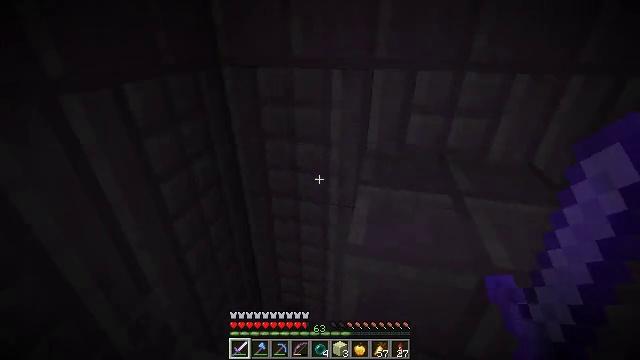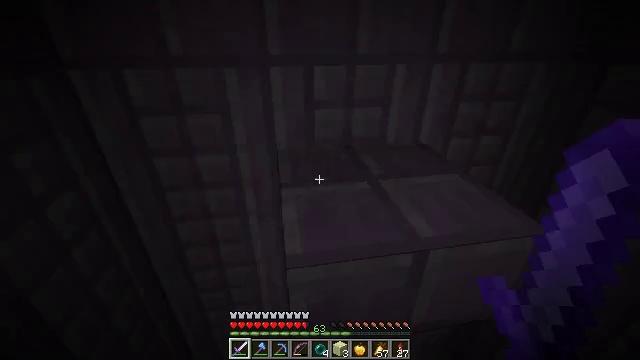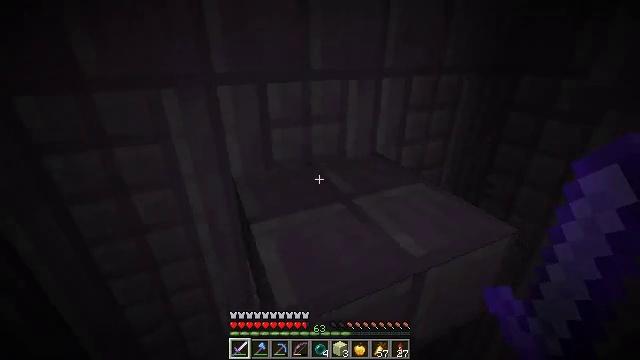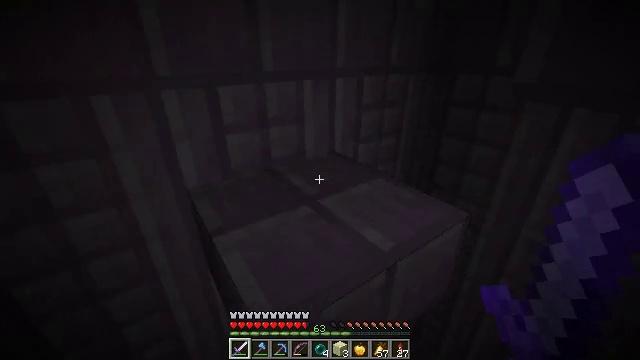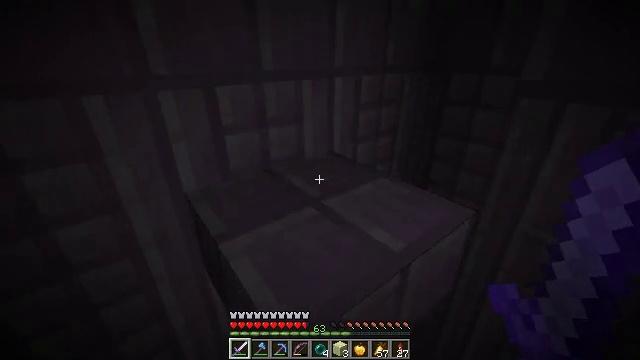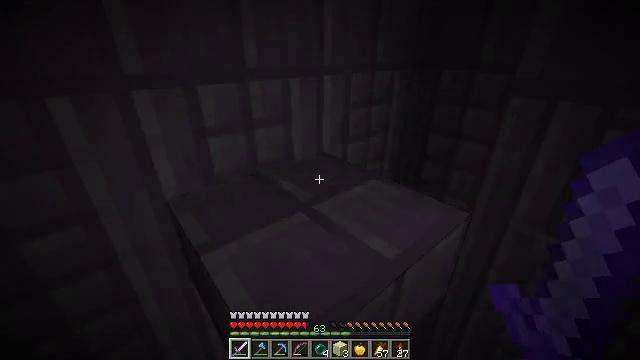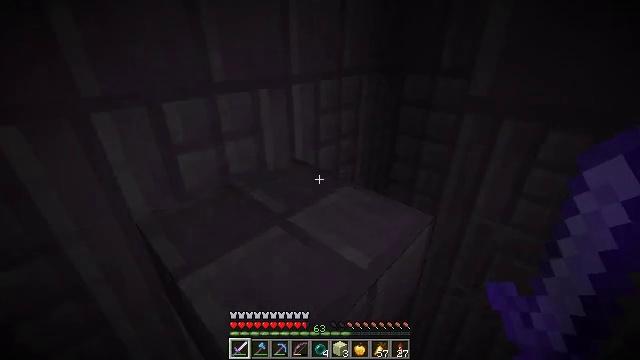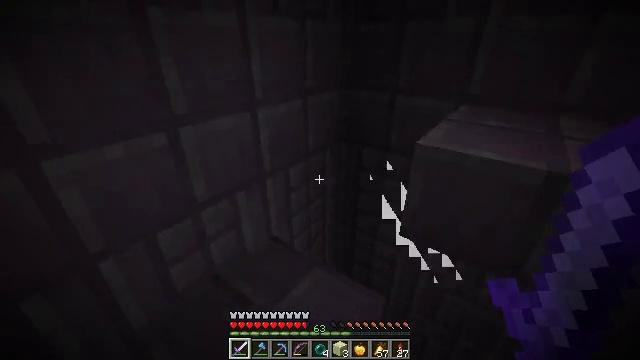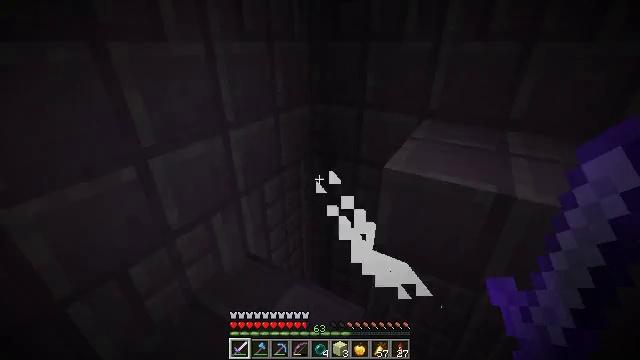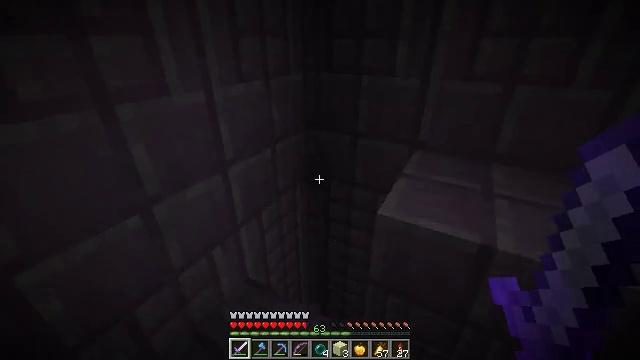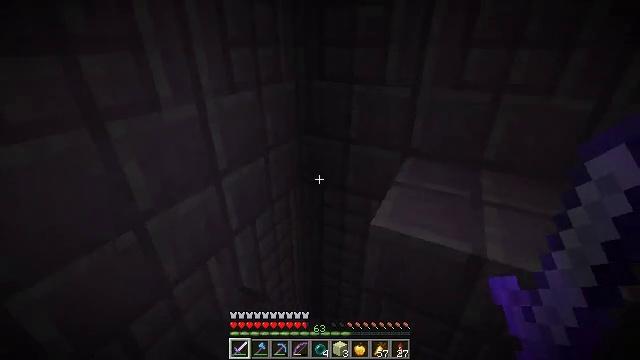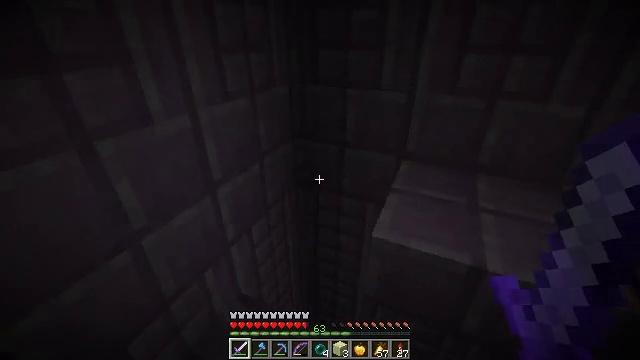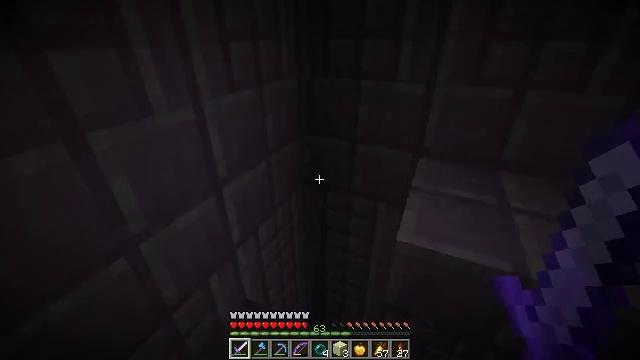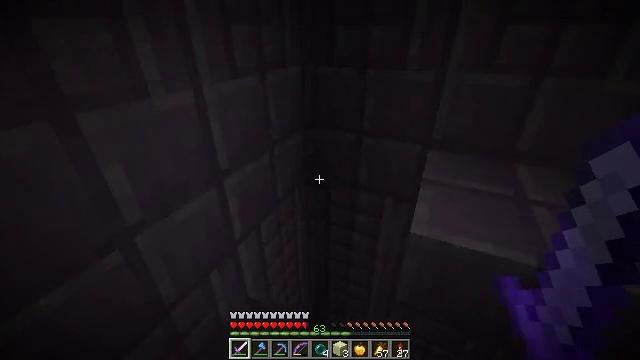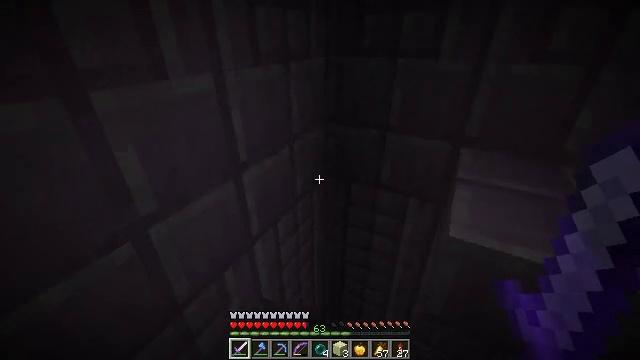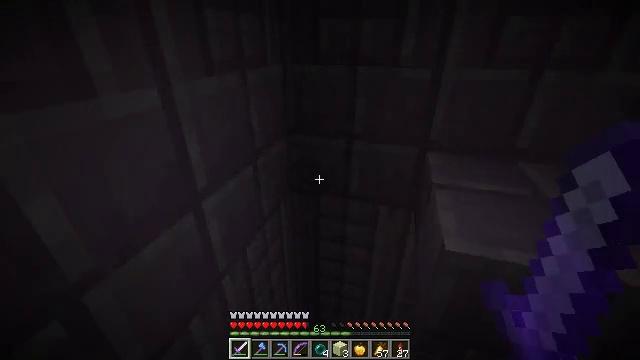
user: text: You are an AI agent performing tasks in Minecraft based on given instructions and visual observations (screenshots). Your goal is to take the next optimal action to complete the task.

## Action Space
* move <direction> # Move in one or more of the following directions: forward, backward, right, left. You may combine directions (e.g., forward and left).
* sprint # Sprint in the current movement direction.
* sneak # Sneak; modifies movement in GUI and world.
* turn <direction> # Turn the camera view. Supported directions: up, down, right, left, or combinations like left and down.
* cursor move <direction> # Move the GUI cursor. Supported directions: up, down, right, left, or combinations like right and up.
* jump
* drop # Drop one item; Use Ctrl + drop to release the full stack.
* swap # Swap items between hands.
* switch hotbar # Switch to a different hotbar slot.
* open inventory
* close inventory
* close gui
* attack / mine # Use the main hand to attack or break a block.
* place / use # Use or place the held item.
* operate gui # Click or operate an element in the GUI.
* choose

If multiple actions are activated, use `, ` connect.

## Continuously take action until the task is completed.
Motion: motion action
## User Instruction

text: Collect the purpur slab after breaking it.
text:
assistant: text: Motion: move forward and move left, turn right
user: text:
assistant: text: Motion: turn right and up
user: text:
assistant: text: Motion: turn right
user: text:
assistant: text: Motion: turn right
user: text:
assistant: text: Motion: move forward, turn right
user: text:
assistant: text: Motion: move forward and move left, turn right and down, jump
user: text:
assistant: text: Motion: move forward and move left, turn right, jump
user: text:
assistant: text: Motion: move forward and move left, turn right, jump
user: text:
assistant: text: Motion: move forward and move left, turn right, jump
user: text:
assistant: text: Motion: move forward and move left, turn right
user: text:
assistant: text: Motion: move forward and move left, turn right and down
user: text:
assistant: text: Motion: move forward and move left
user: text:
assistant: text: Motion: move forward and move left
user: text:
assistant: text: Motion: move forward and move left, turn left
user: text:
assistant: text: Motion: move forward and move left, turn right and up
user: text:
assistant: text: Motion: turn right
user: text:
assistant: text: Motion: turn right
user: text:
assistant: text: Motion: turn right
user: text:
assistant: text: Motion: turn right and up
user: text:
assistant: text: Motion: turn right and up
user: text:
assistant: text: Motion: move forward
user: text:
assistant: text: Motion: move forward and move left
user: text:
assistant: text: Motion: move forward and move left, turn right
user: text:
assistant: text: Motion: move forward and move left, turn right
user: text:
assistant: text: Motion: move forward and move left, jump
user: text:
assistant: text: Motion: move forward and move left, jump
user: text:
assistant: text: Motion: move forward and move left, turn right, jump
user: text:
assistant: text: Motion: move forward and move left, turn right
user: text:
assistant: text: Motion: move forward and move left, turn right
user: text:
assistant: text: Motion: move forward and move left, turn right